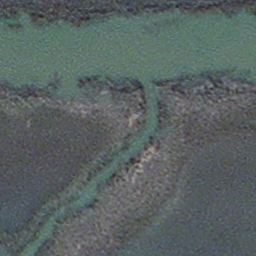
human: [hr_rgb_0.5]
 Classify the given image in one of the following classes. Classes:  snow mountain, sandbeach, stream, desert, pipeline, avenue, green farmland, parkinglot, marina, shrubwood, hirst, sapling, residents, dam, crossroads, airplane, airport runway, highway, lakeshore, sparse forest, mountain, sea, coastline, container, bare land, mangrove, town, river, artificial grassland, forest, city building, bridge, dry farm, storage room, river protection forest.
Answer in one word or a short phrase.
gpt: stream